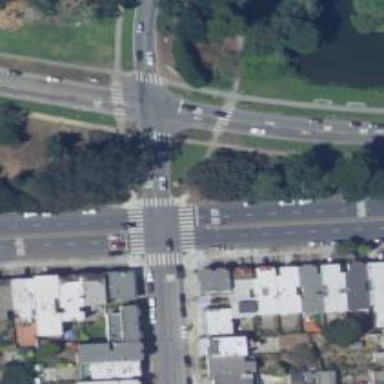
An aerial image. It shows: Marked uncontrolled road crossing.